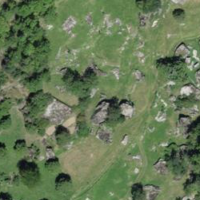
EUNIS habitat code: 24
Species observed at this site:
Salvia glutinosa